一年级 · 算术
每人只能拿一本书, 全班一共有多少名同学?

老师把 36 本书分给全班同学后还差 9 本书。

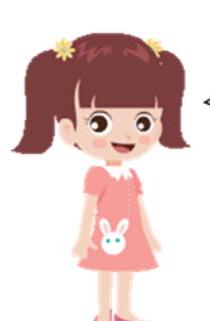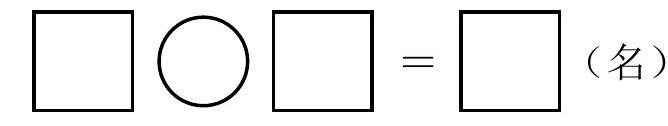
答案: 详解$36+9=45$ (名)

答: 全班一共有 45 名同学。